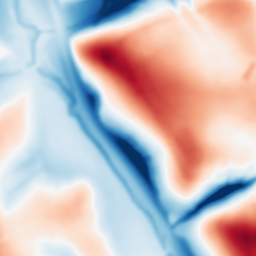
Category: multiscale
Decomposition family: dog_multiscale
Decomposition parameters: sigma_ratio: 2
n_scales: 4
base_sigma: 2
Upsampling method: edge_directed
Upsampling parameters: scale: 4
Upsampling scale: 4